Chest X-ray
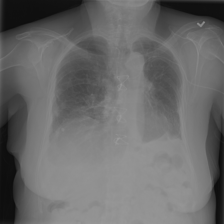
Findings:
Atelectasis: negative
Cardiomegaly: negative
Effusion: negative
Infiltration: negative
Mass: negative
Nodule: negative
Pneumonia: negative
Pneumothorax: negative
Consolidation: negative
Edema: negative
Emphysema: negative
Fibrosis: negative
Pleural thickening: negative
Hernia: negative